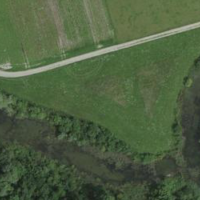
EUNIS habitat code: 52
Species observed at this site:
Symphoricarpos albus